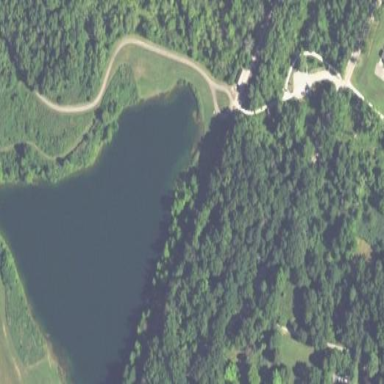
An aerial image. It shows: Serene lake.